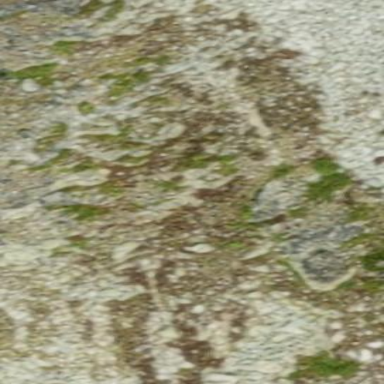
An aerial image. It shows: Landscape of bare rock.